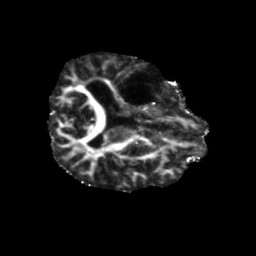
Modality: FA
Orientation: axial
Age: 57
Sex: male
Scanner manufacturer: siemens
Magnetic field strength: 3 T
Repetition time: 5.47 s
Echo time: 0.0854 s